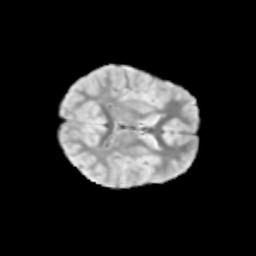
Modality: T2w
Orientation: axial
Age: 9
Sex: female
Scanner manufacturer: siemens
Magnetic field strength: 3 T
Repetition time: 3.8 s
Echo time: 0.07 s